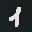
Label: 1